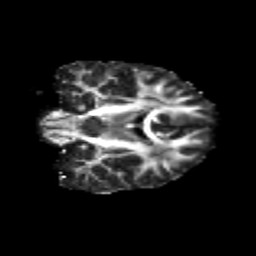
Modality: FA
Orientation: coronal
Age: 24
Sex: female
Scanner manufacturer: siemens
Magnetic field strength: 3 T
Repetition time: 3.5 s
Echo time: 0.125 s